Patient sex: F
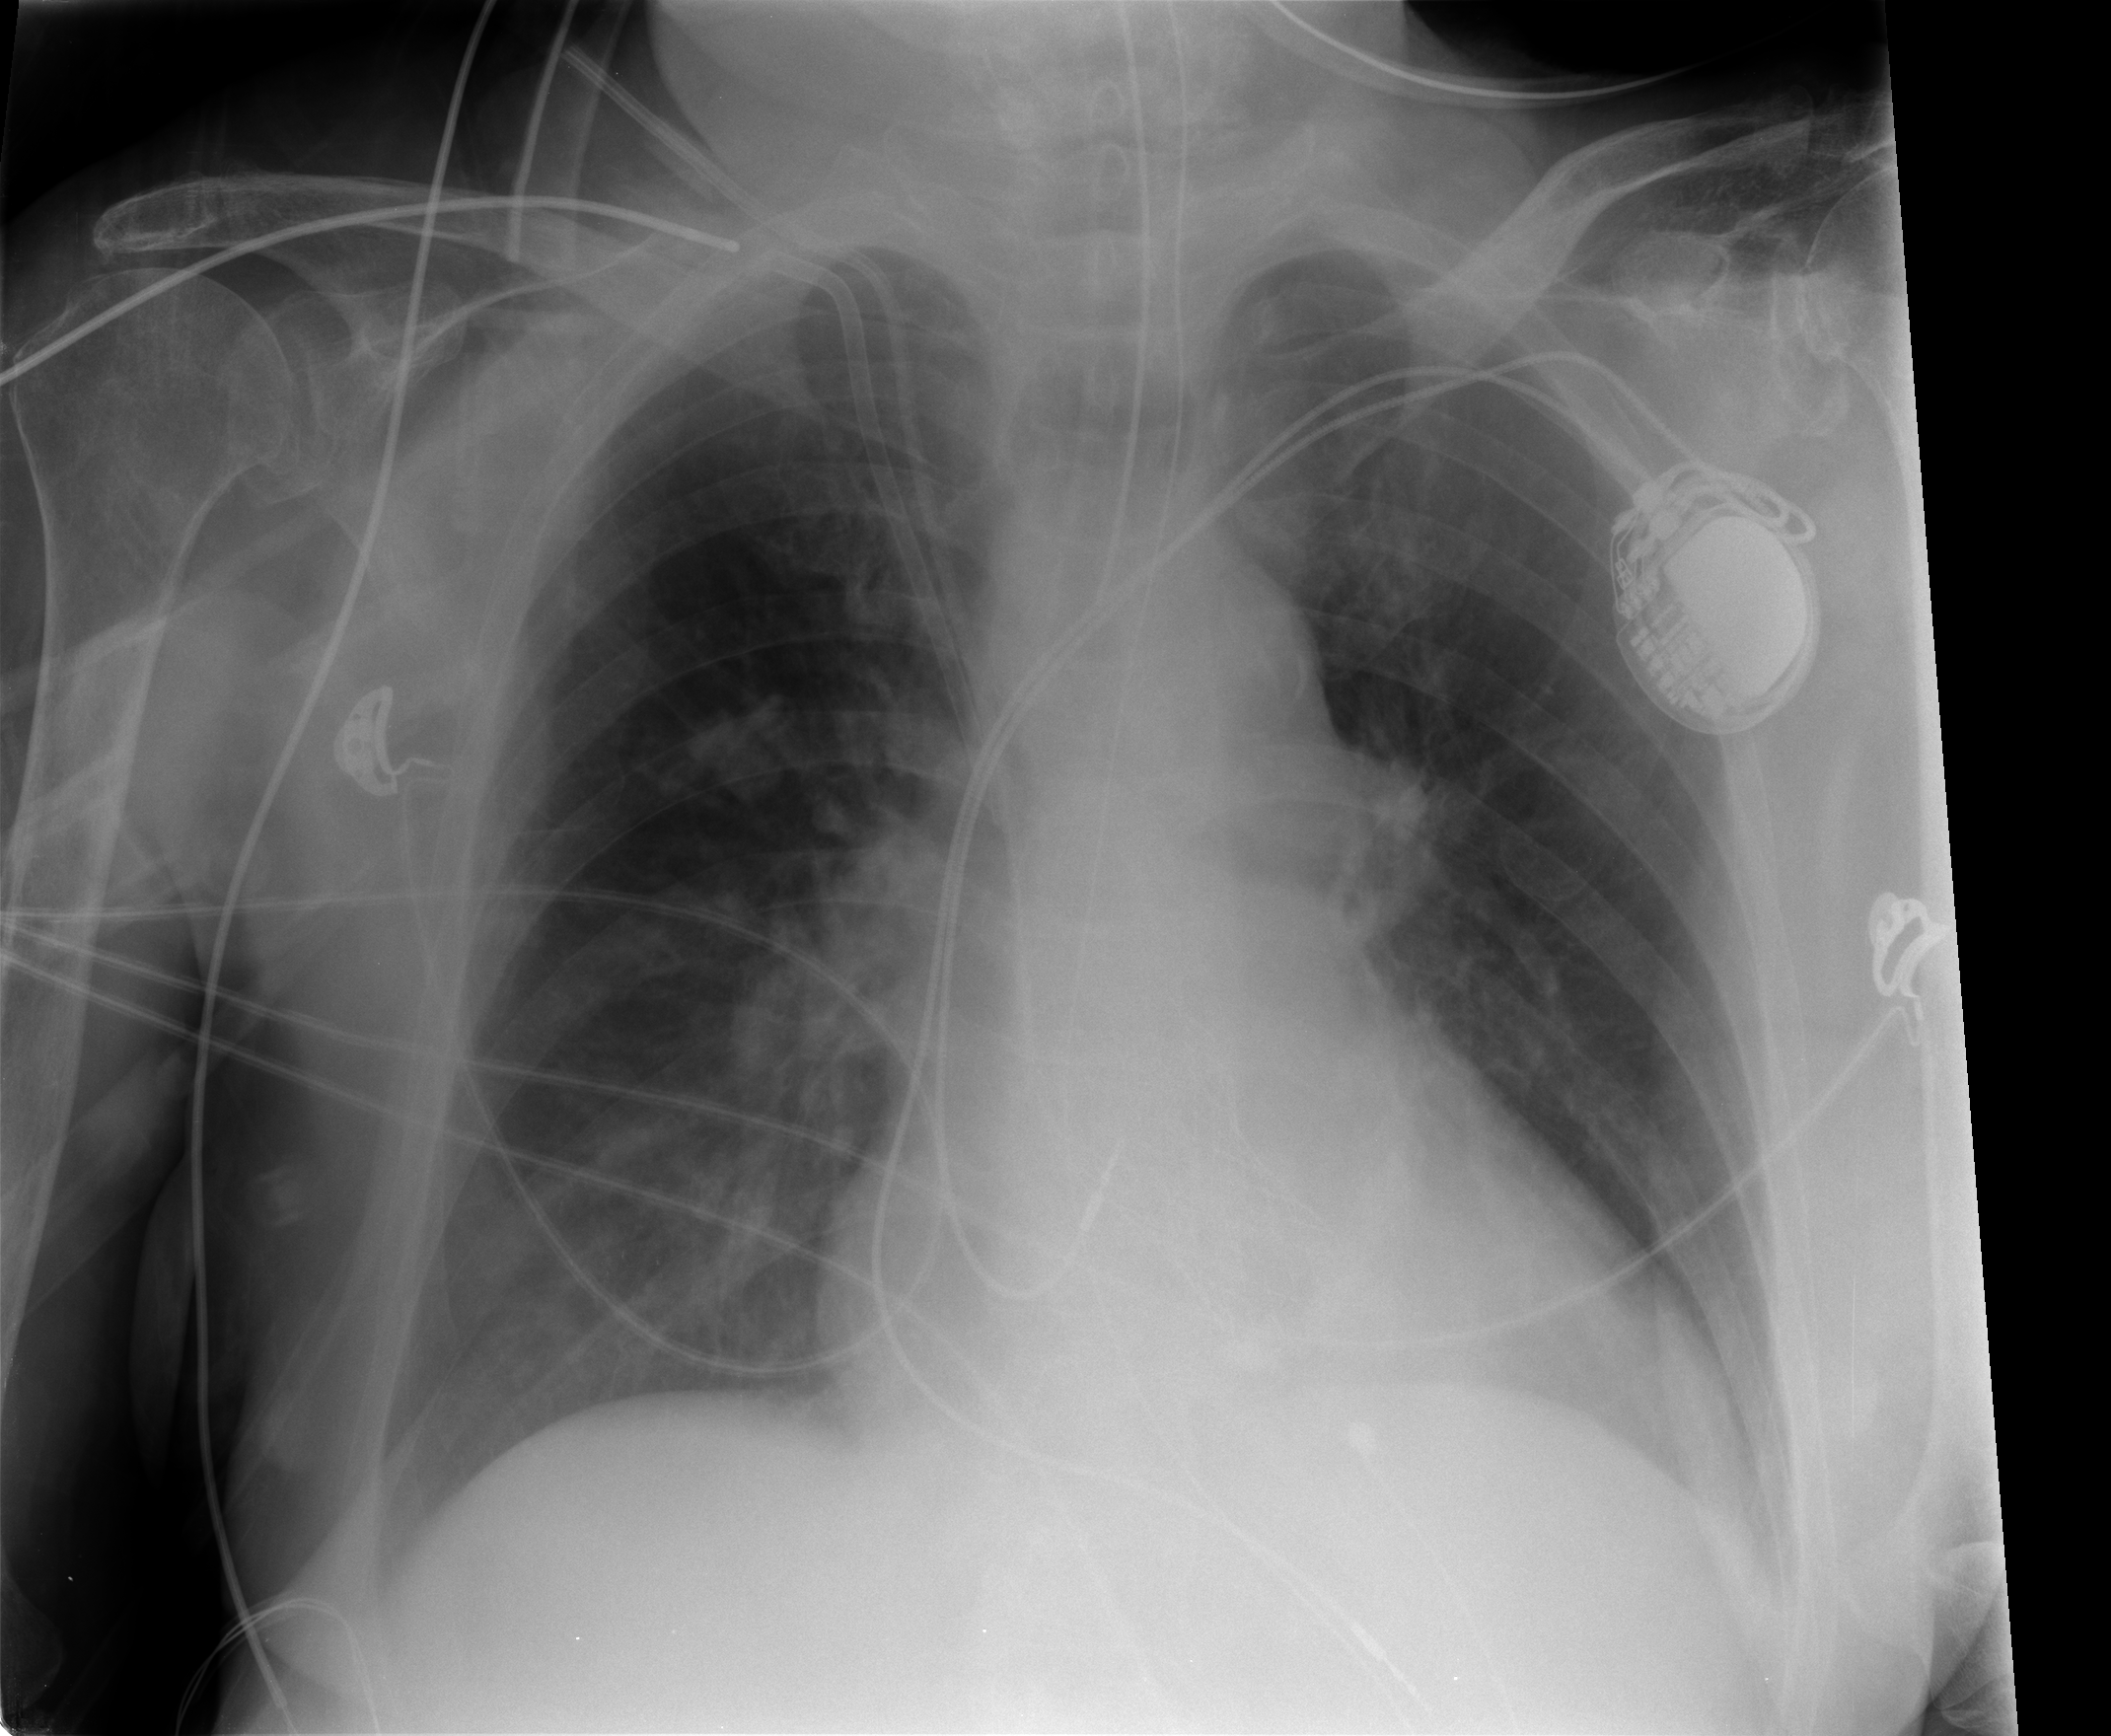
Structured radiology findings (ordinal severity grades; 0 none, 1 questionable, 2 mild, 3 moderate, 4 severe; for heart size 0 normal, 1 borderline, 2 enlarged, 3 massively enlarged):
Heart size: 1
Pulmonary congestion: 1
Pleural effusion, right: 0
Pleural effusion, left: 0
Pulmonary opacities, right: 0
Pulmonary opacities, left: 0
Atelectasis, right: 2
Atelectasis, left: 2